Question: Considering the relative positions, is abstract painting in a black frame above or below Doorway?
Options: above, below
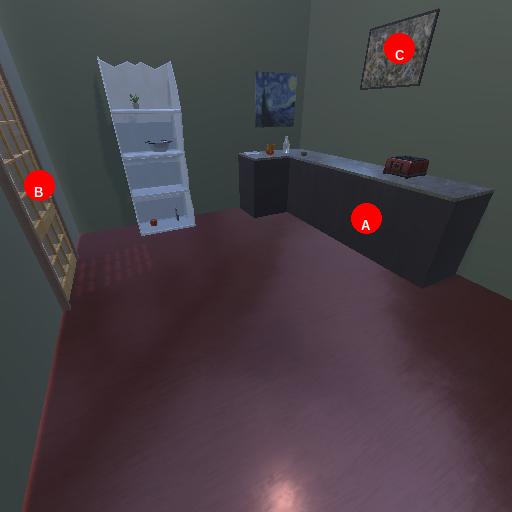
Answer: above